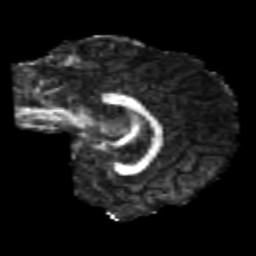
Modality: FA
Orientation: sagittal
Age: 22
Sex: female
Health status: healthy
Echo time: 0.074 s